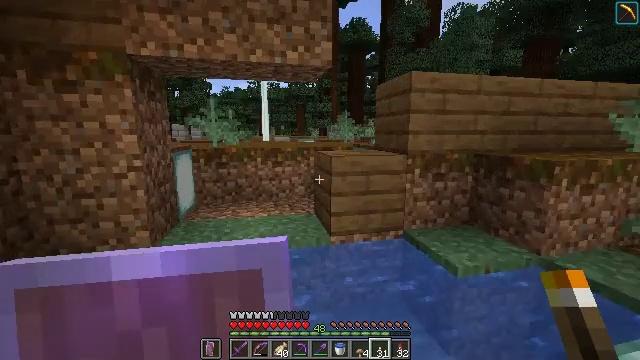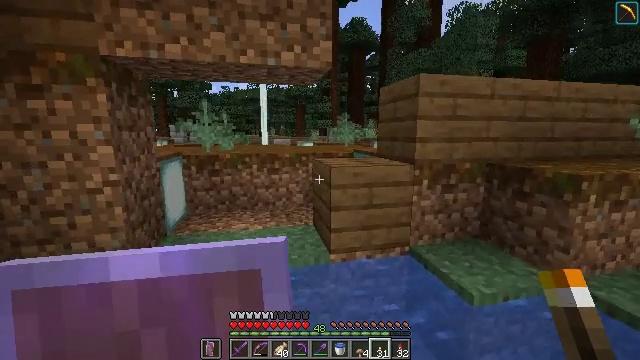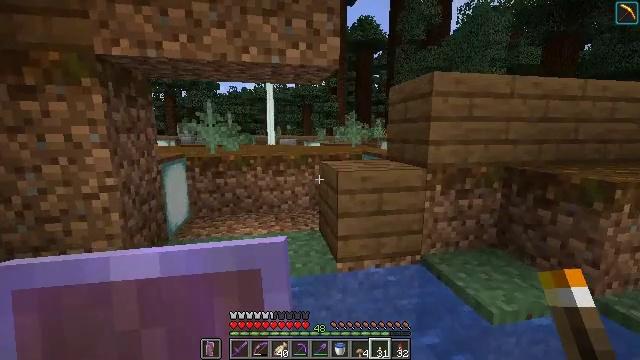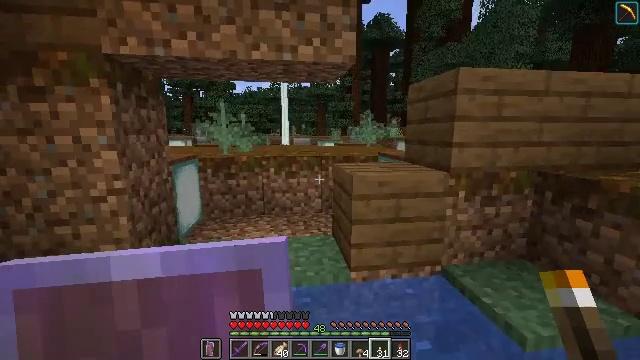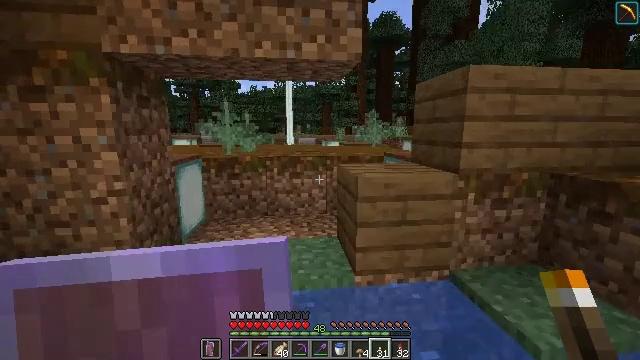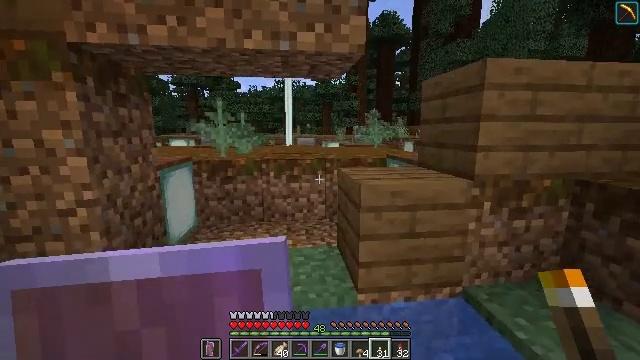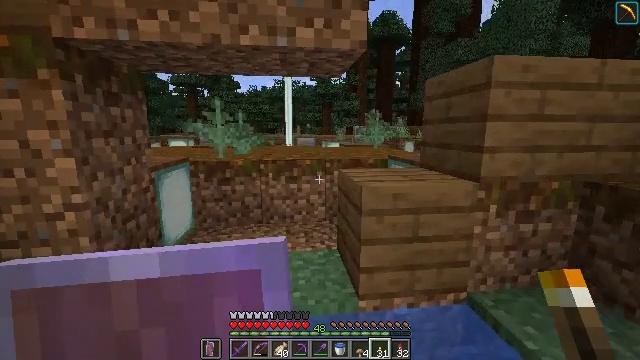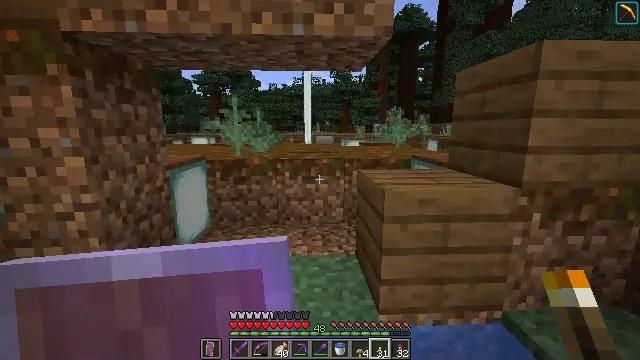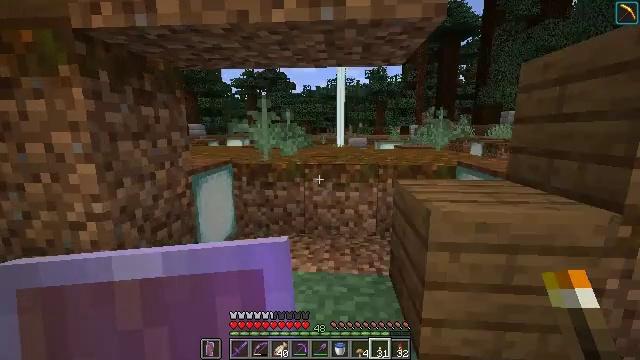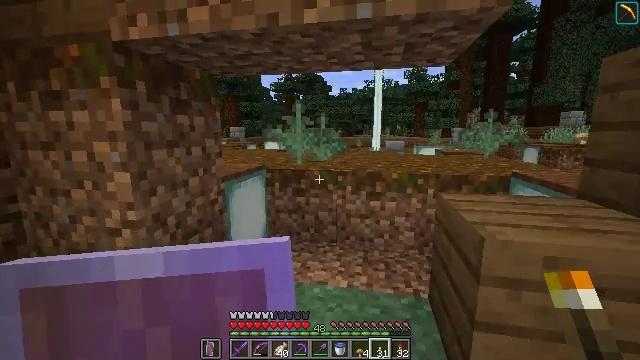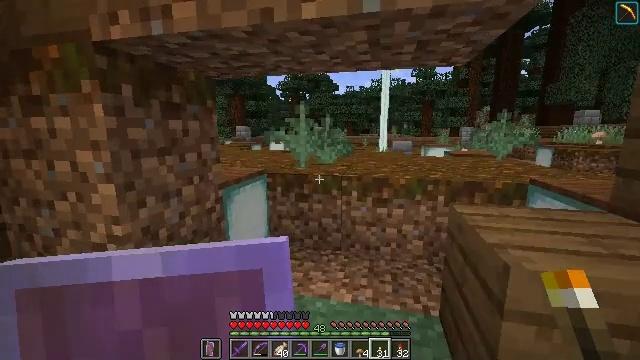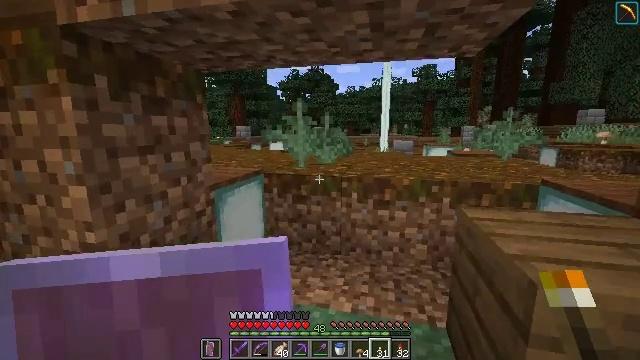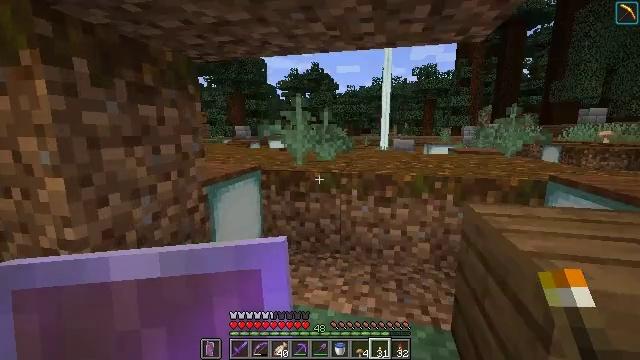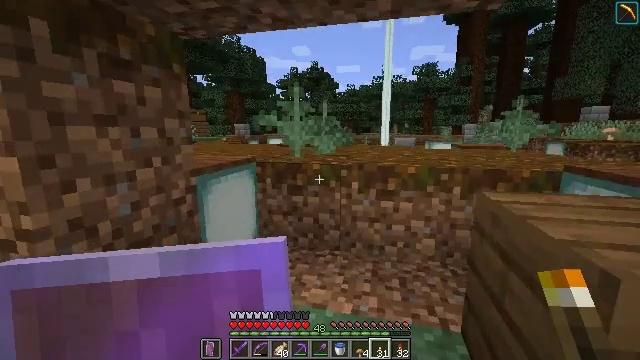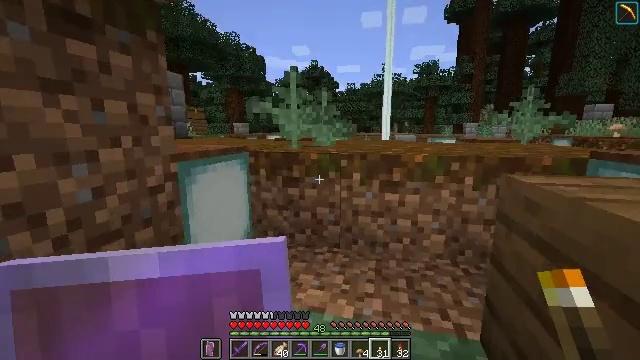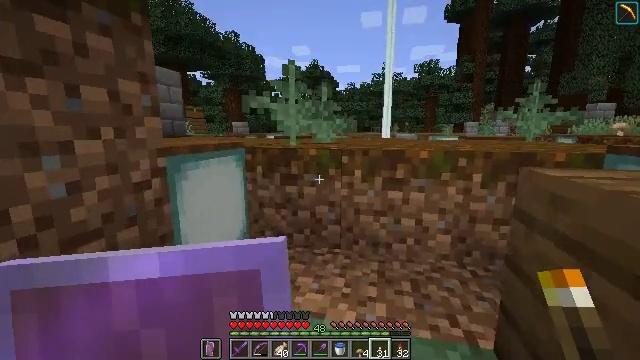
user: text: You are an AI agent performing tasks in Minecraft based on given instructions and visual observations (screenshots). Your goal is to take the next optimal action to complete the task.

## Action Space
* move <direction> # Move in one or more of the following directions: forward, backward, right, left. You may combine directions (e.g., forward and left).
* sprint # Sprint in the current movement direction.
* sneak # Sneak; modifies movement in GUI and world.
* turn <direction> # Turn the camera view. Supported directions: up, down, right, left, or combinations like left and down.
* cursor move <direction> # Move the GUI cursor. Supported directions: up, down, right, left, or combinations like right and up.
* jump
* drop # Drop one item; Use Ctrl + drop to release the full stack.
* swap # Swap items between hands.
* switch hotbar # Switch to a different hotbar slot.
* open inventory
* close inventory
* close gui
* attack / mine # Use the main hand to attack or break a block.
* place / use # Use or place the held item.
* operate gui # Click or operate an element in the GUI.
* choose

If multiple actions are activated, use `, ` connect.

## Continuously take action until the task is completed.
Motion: motion action
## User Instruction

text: Gather fern from the ground.
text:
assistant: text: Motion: move forward
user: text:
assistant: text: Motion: move forward, turn left
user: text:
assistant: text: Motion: move forward, turn left
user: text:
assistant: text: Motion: move forward, turn left
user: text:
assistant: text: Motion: move forward
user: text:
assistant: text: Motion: move forward
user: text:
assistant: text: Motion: move forward, turn left
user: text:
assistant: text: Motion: move forward, turn left, jump
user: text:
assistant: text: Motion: move forward, turn left, jump
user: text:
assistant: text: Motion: move forward, turn left, jump
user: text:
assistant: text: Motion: move forward, jump
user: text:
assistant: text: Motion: move forward, jump
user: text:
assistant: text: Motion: move forward, jump
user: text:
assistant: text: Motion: move forward, jump
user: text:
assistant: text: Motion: move forward, jump
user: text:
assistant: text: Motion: move forward, jump
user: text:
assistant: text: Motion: move forward, jump
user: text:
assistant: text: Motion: move forward, jump
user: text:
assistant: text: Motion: move forward
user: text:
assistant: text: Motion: move forward
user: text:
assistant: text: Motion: move forward, jump
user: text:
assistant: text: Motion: move forward, jump
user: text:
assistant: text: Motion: move forward
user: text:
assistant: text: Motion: move forward
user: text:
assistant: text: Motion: move forward
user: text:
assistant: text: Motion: no_op
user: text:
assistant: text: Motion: no_op
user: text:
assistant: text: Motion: no_op
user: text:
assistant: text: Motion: no_op
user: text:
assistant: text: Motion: no_op